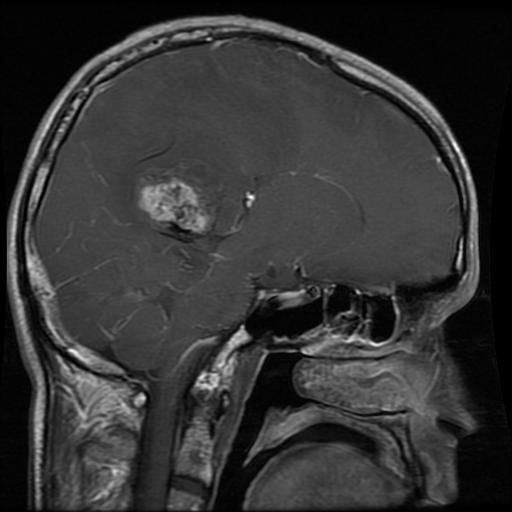
Label: glioma